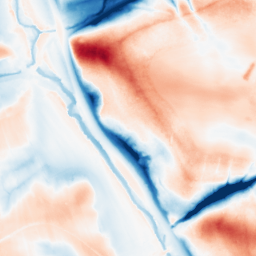
Category: classical
Decomposition family: gaussian_anisotropic
Decomposition parameters: sigma_x: 10
sigma_y: 20
Upsampling method: bilinear
Upsampling parameters: scale: 8
Upsampling scale: 8